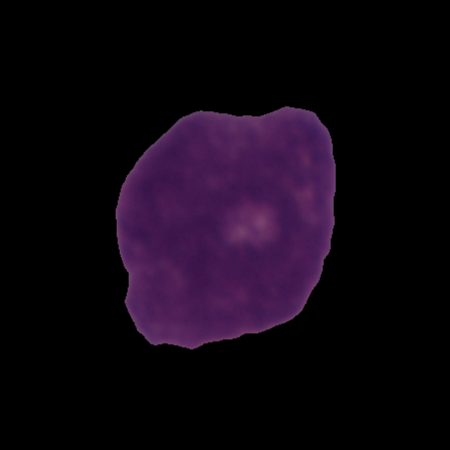
Label: cancer